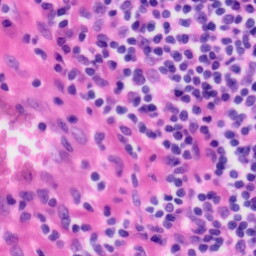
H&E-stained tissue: Tonsil